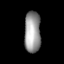
Tissue: lung
Cell type: Endothelial cells
Senescence score: 0.6453
Nuclear area (px): 658
Mean DAPI intensity: 153.163